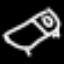
Label: bed